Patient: sex F, age 60
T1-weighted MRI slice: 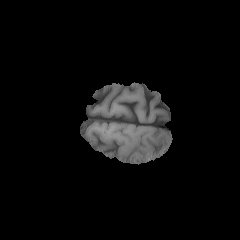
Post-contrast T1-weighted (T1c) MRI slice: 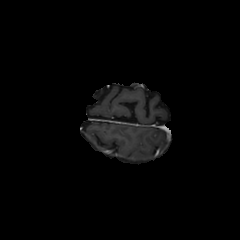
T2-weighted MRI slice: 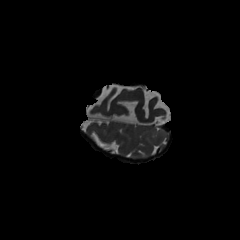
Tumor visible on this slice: no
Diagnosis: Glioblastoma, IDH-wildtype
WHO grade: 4